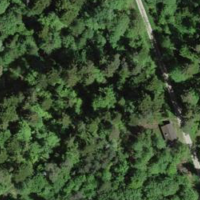
EUNIS habitat code: 44
Species observed at this site:
Filipendula ulmaria